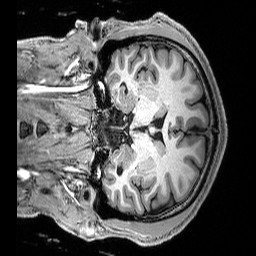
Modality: T1w
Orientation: coronal
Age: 22
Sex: male